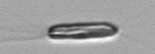
Label: Chrysochromulina